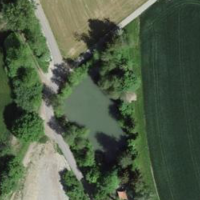
EUNIS habitat code: 52
Species observed at this site:
Volucella zonaria
Aegithalos caudatus
Motacilla cinerea